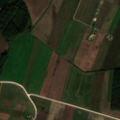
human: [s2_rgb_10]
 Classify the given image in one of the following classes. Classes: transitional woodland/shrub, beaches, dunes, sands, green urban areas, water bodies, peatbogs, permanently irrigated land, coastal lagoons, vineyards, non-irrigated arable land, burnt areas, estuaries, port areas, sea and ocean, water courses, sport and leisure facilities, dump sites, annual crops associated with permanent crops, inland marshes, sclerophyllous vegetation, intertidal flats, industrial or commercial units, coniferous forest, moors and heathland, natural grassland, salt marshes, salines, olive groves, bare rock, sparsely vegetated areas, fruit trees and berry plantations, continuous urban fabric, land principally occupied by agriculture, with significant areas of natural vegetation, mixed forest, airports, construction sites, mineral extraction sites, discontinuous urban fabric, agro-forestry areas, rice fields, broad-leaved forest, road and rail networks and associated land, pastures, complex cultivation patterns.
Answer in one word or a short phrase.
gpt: industrial or commercial units, non-irrigated arable land, broad-leaved forest